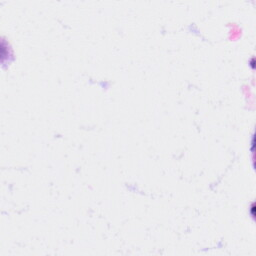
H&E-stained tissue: Liver